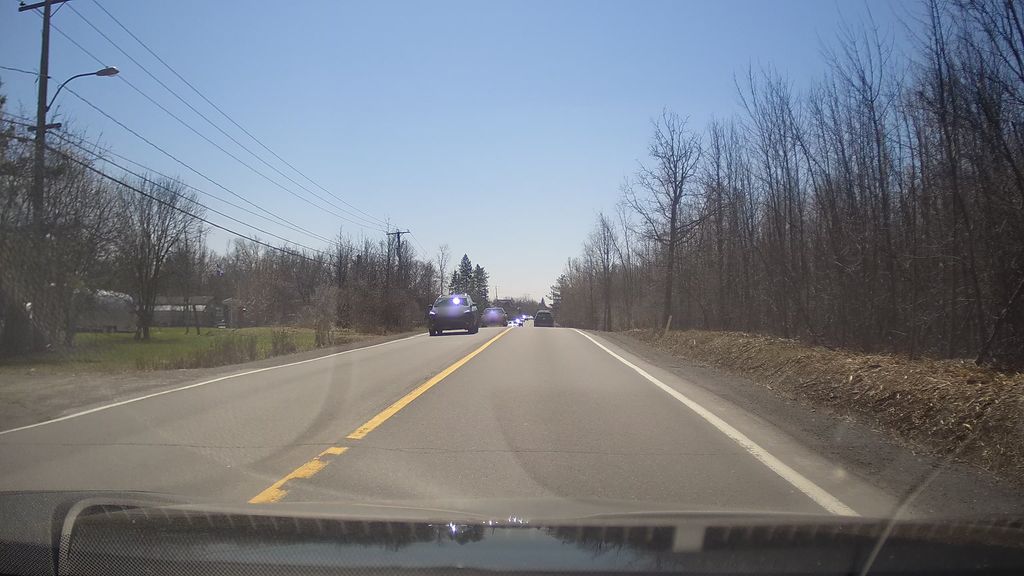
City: ottawa-gatineau